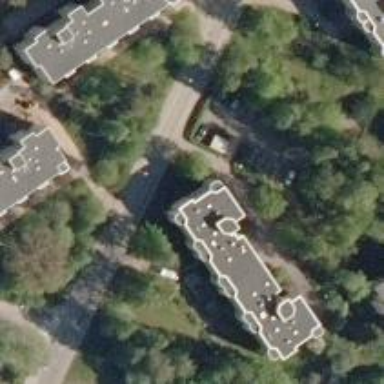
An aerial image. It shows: Residential apartment building with flat roof.